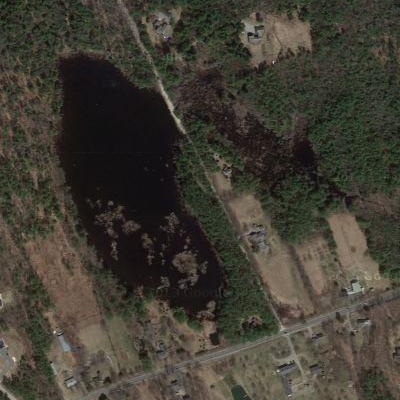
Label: dRiverLake